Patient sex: M
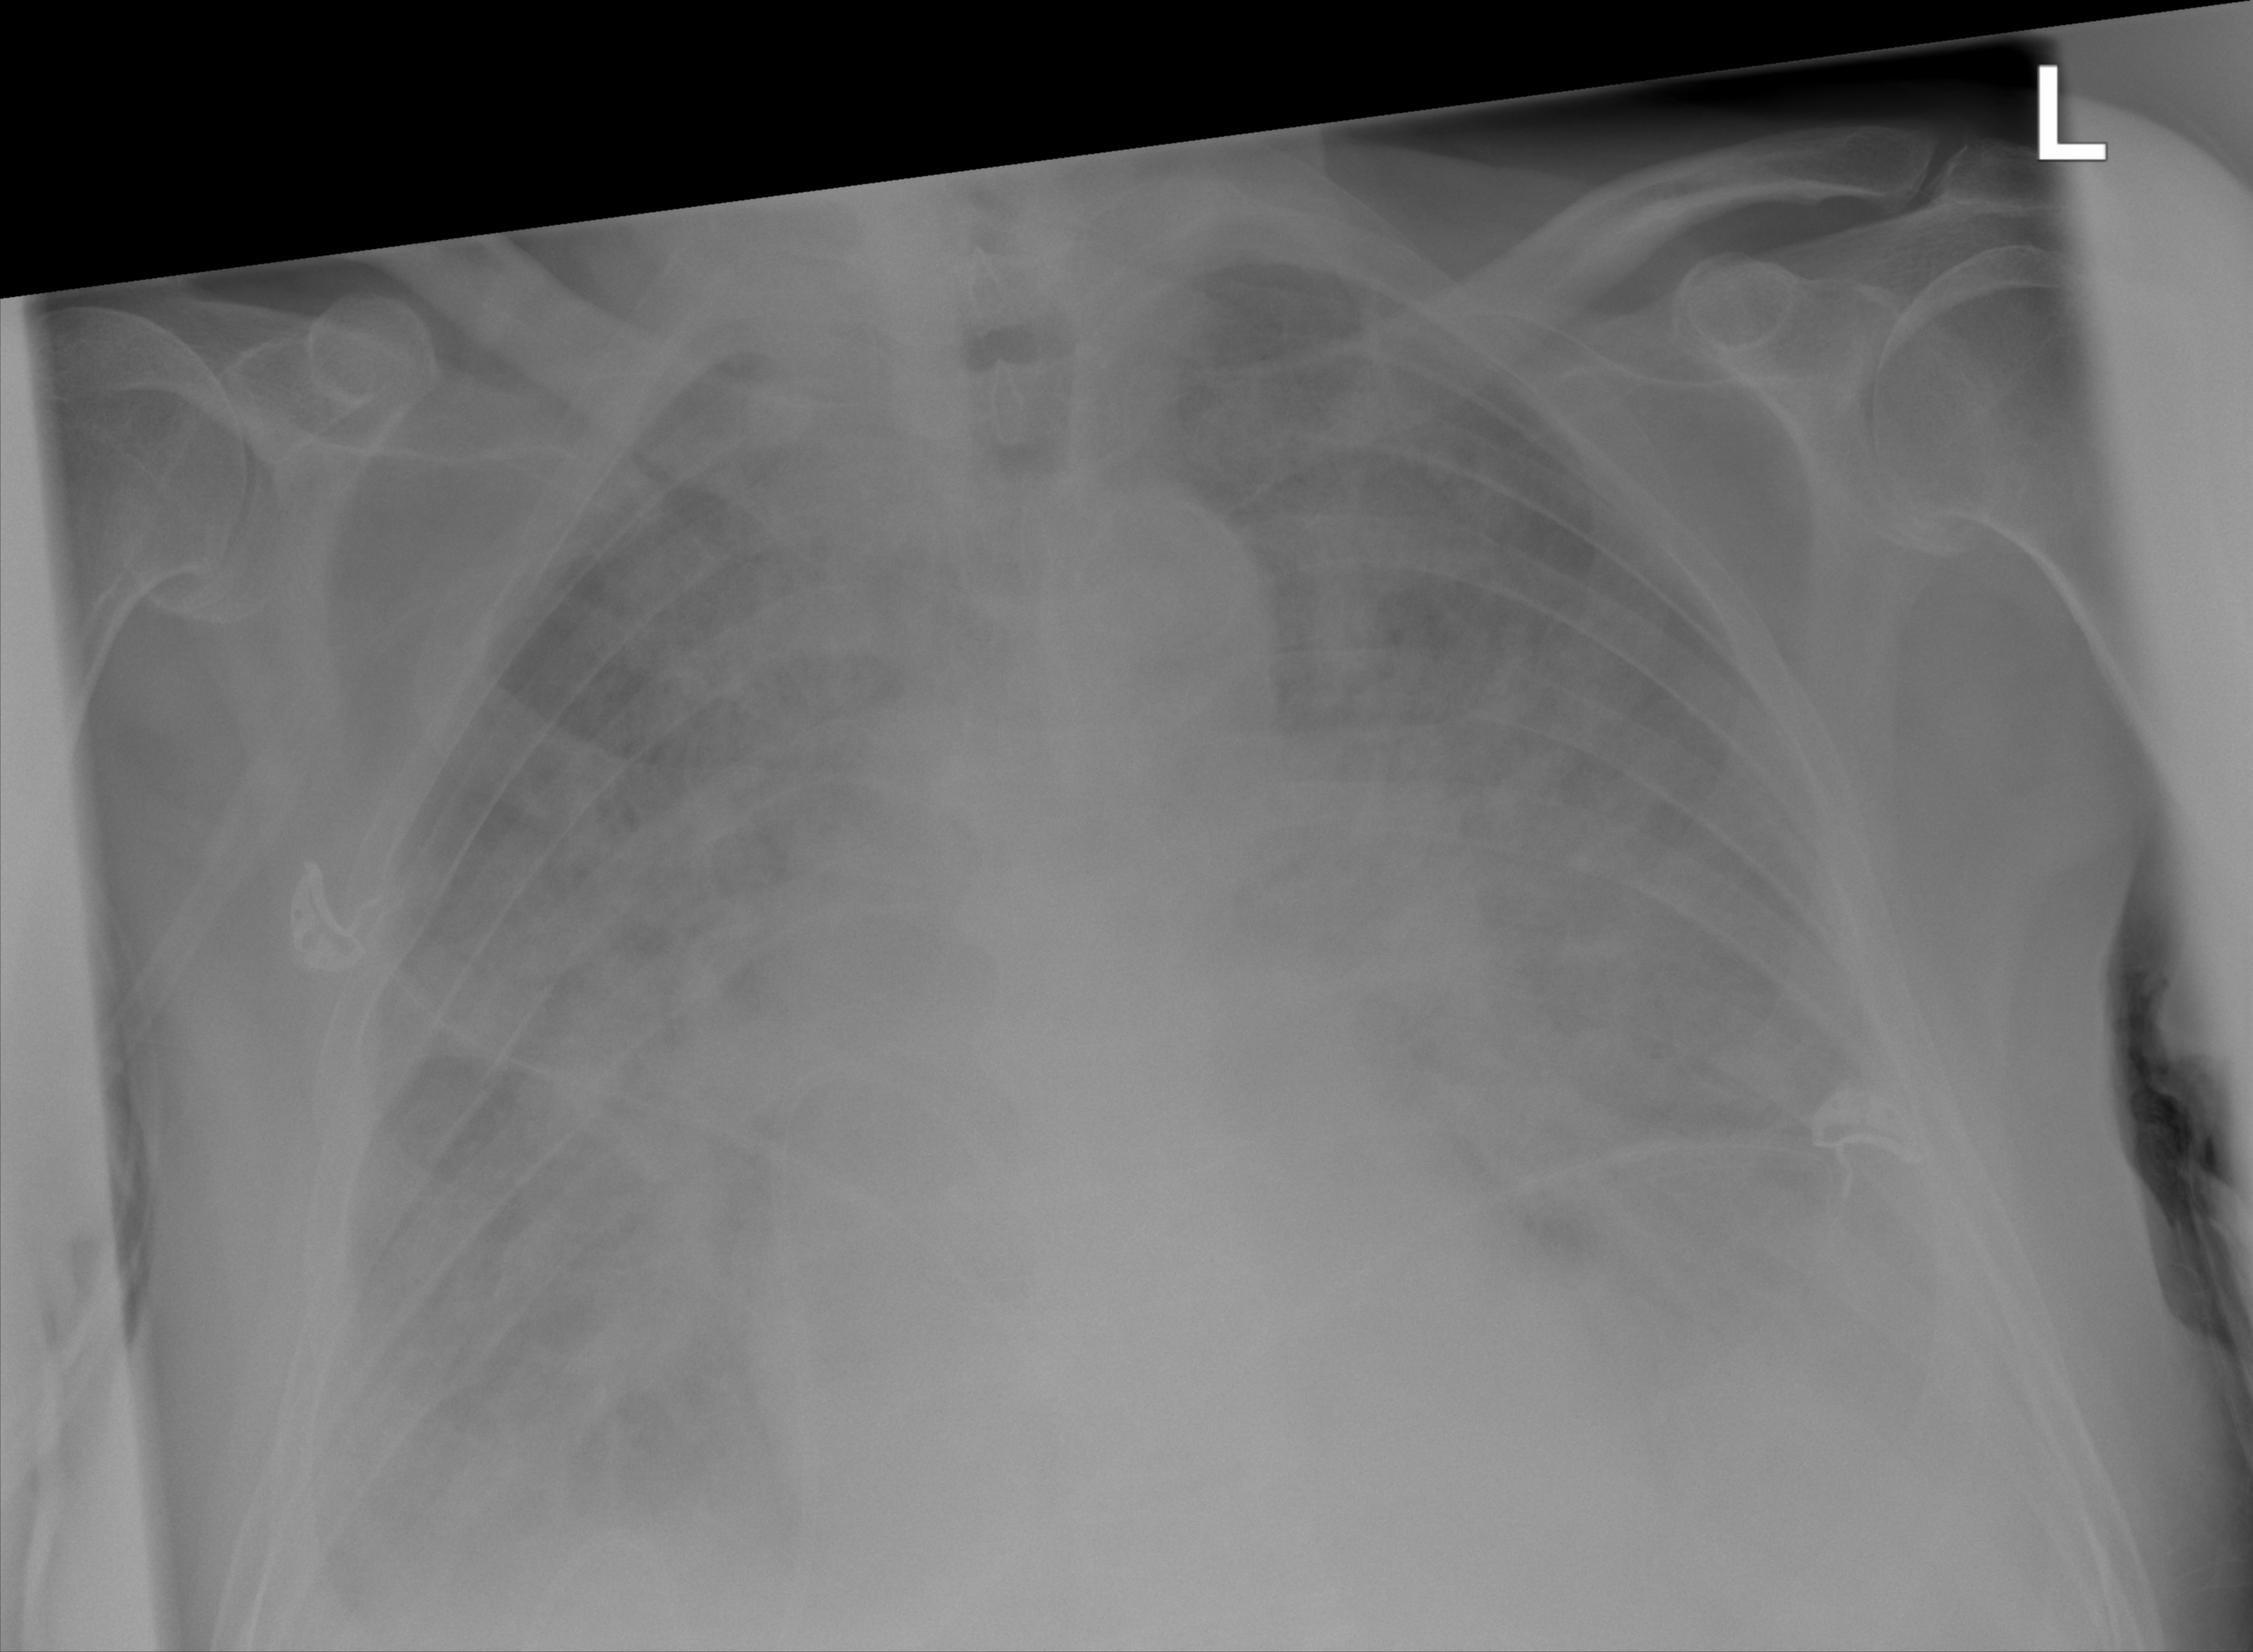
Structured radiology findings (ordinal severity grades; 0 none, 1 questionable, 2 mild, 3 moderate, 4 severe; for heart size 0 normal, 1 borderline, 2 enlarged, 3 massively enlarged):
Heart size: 1
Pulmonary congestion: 3
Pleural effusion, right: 2
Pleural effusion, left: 2
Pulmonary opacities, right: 3
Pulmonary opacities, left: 3
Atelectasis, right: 4
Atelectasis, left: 4